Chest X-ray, PA view. Patient: 31 years old, sex F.
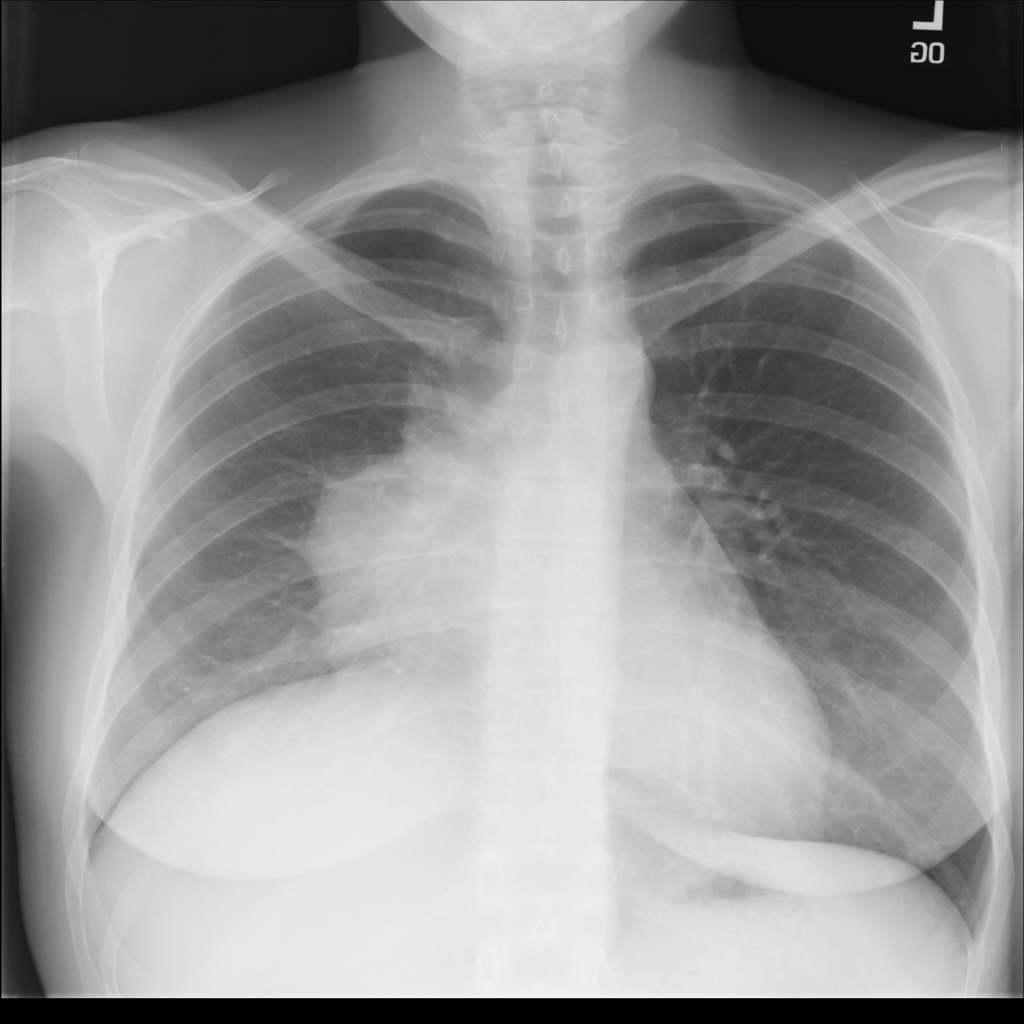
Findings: Mass, Nodule, Pleural_Thickening